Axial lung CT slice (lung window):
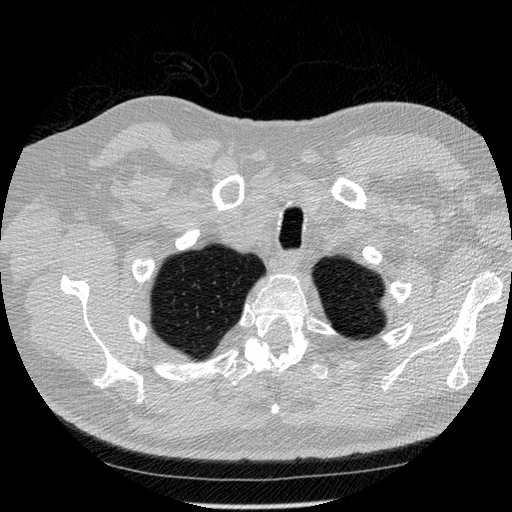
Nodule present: no